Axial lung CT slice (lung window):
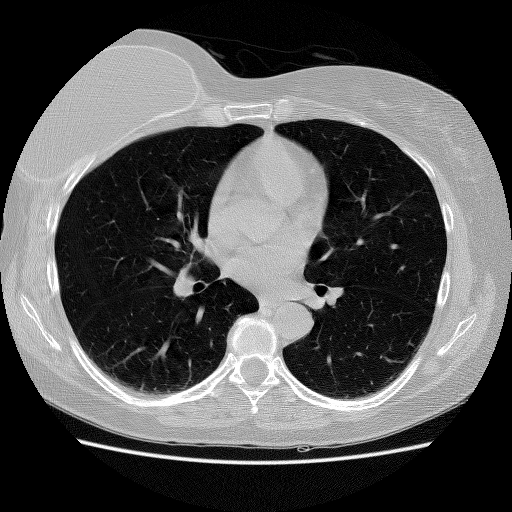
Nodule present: no